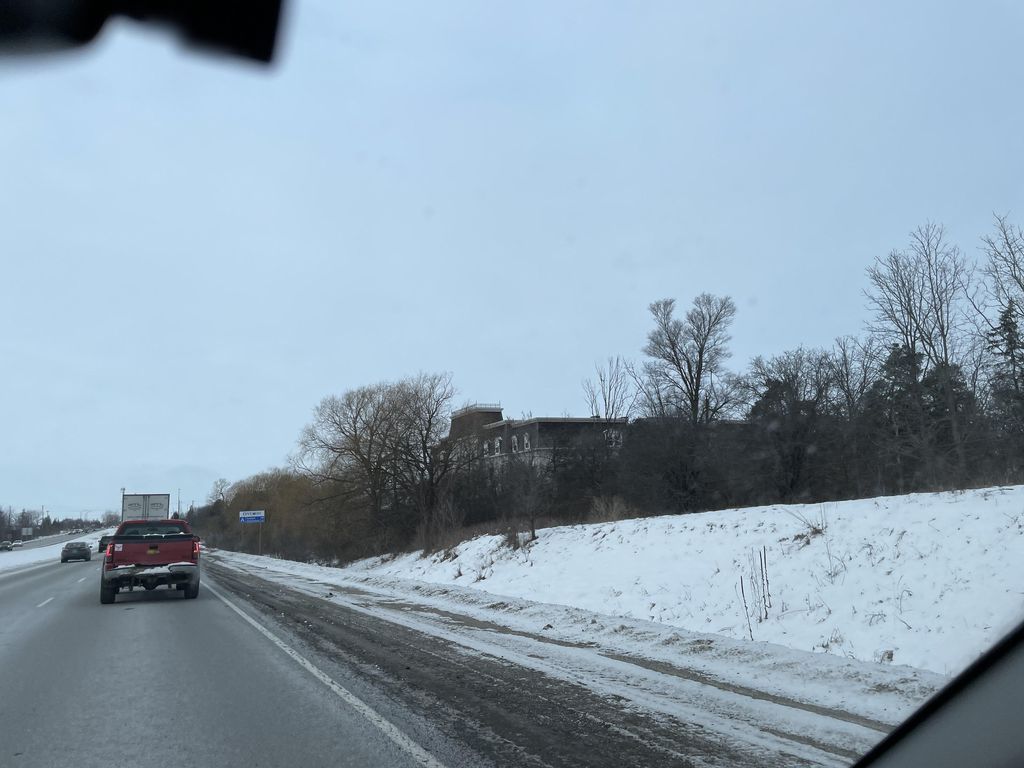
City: kitchener-waterloo